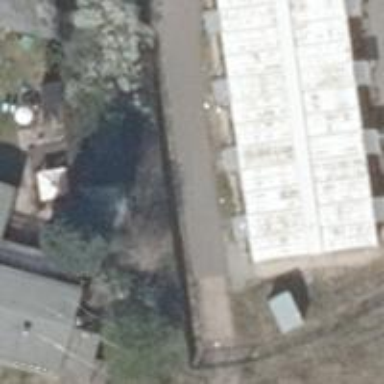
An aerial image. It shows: Container building.